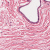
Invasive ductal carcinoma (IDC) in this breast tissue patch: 0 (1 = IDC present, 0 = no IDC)